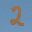
Label: 2